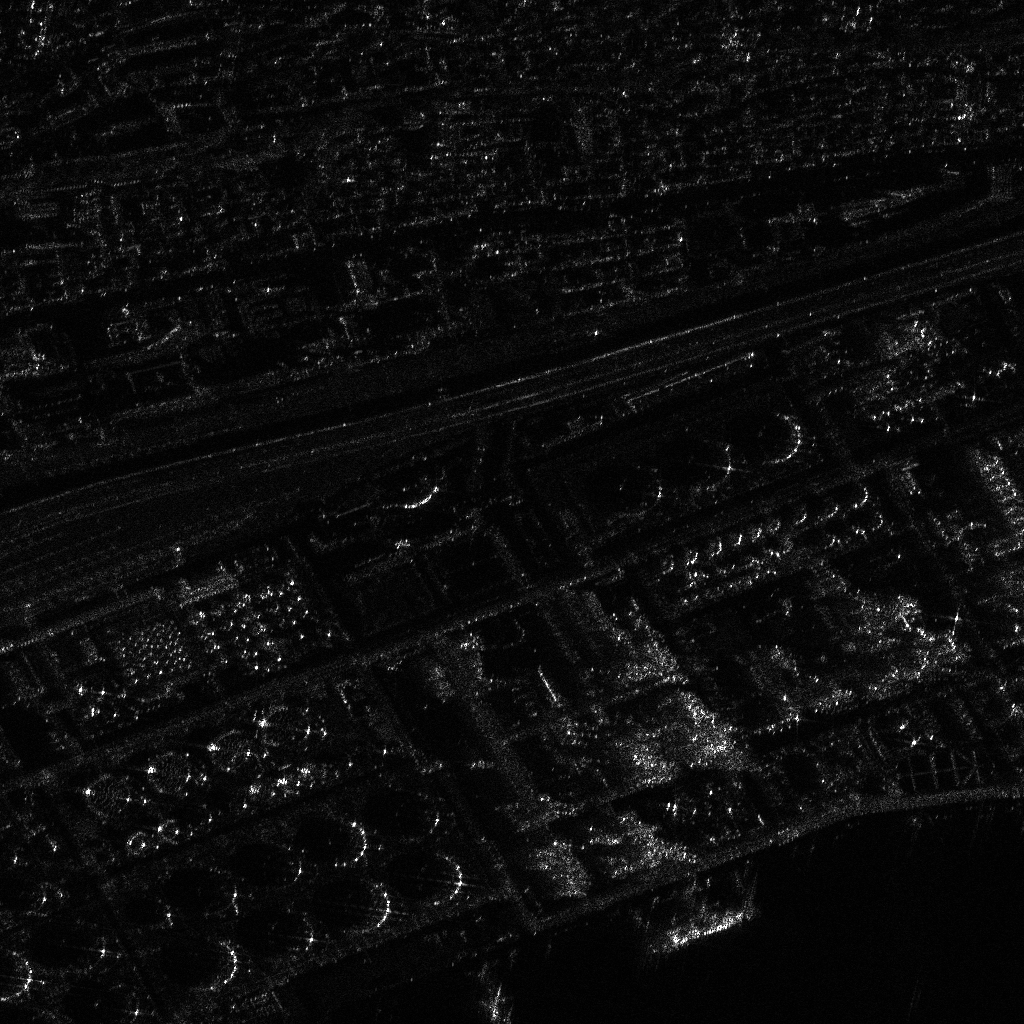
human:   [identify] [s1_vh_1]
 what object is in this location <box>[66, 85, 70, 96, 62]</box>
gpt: <ref>1 large container at the bottom</ref>